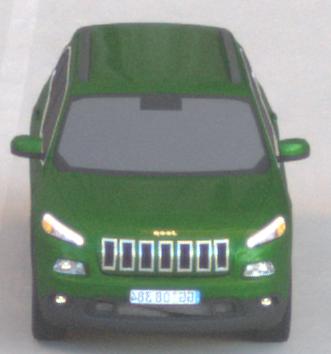
Make: Jeep
Model: Cherokee 3.2 V6 Pentastar
Detailed model: Cherokee (KL)
Model produced from: 2014/07
Model produced until: 2015/07
Doors: 5
Color: green
Road condition: dry road
Daytime: sunrise or sunset
Contrast: medium contrast